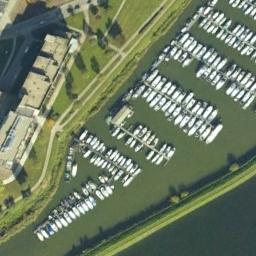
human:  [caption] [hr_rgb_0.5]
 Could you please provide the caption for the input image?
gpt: The harbor with lots of neatly docked boats is next to a lawn and some buildings and the color of the waters is green .

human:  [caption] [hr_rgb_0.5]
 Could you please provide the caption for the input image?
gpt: There are many houses near the harbor .

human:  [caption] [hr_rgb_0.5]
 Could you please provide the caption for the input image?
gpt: Many ships are neatly moored on the sea next to the harbor next to the buildings and lawns .

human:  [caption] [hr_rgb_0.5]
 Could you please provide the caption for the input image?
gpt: Numerous ships are in the harbor .

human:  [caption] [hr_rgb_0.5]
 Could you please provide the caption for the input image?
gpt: There are green lawns and some buildings at the harbor with many ships .